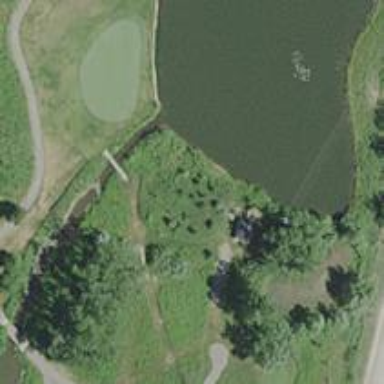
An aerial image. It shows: Path for both roads and golfers.